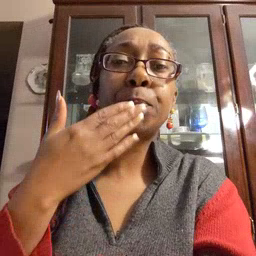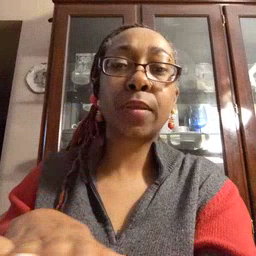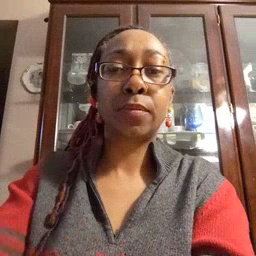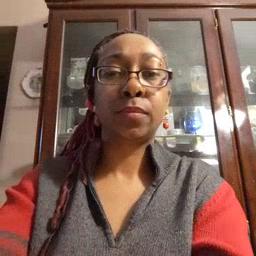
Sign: bad